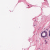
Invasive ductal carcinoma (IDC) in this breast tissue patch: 0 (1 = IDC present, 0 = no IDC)